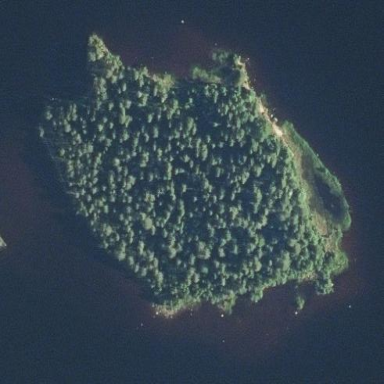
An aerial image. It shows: Islet.